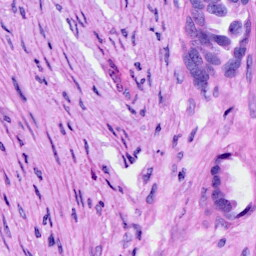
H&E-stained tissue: Ovarian